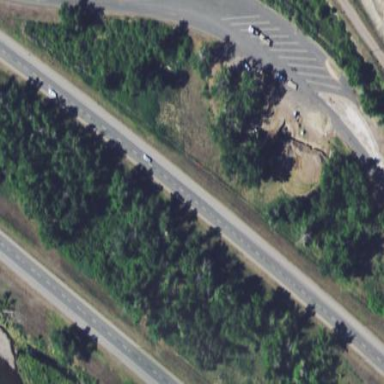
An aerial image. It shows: Rest area along the road.